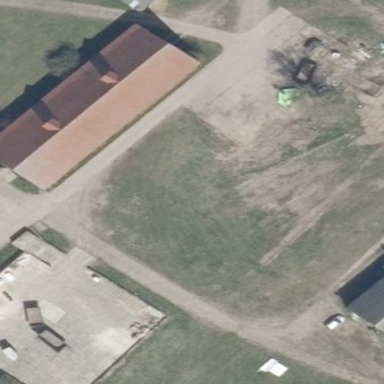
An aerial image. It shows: Farm auxiliary building.